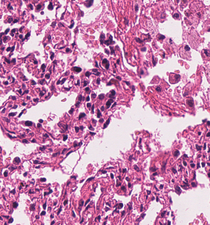
Tumor epithelial tissue: no
Tumor-associated stroma tissue: no
Normal tissue: yes